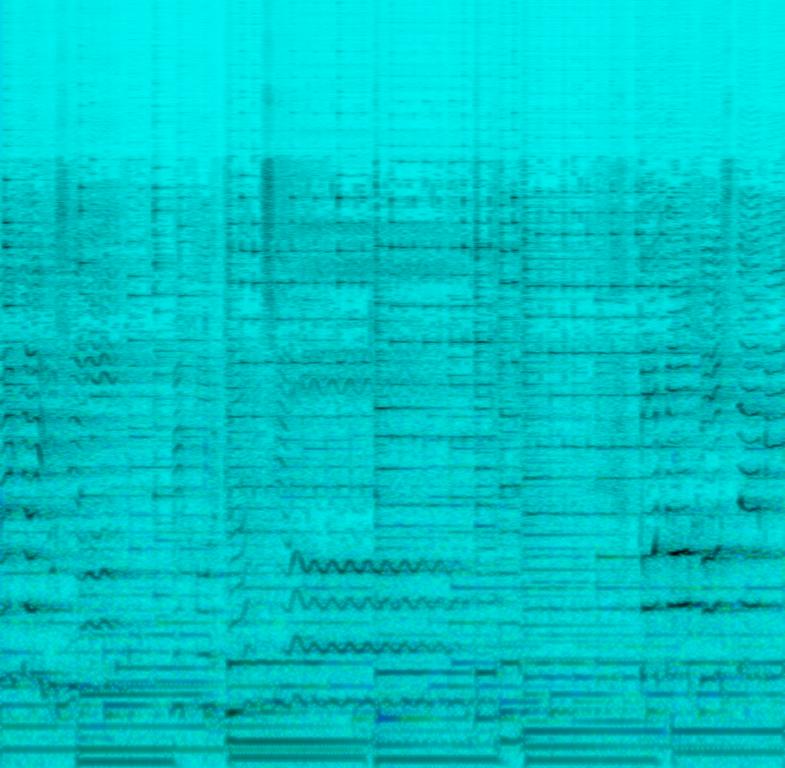
The low quality recording features a passionate, reverberant male vocal singing over a wide arpeggiated acoustic guitar melody and acoustic guitar solo melody, followed by a simple bass. It sounds emotional and passionate.